Interaction volume radius: 10 \u00c5
Interaction volume height: 25 \u00c5
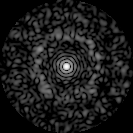
Disorder parameter: 0.8166